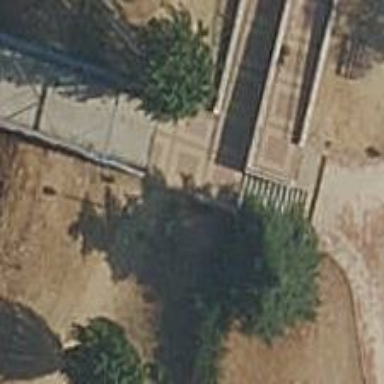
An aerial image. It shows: Set of steps made of paving stones.